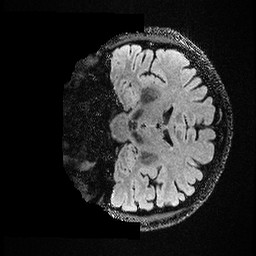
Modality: FLAIR
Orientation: coronal
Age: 37
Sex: male
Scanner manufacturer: ge
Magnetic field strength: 3 T
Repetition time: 4.802 s
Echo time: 0.1162 s